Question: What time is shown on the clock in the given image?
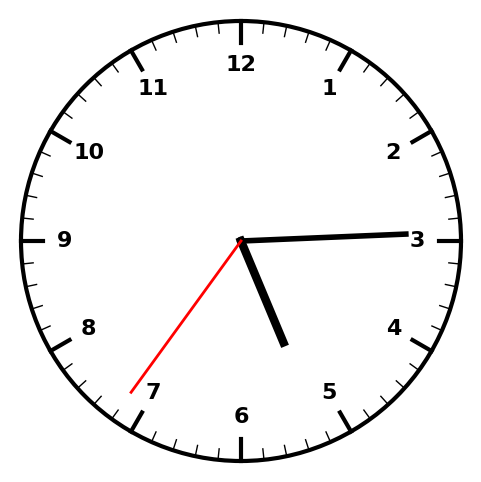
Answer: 05:14:36